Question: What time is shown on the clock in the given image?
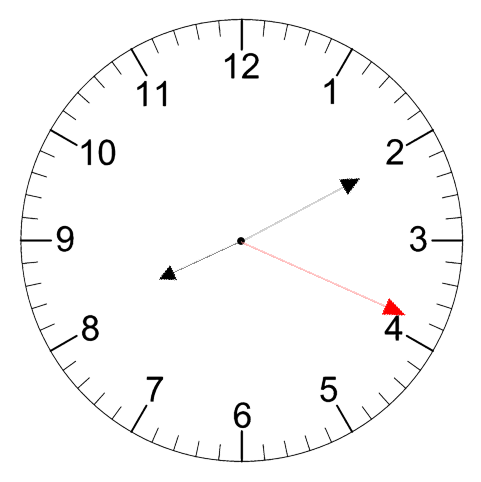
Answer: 08:10:19